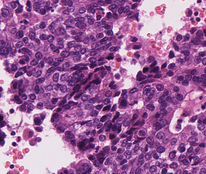
Tumor epithelial tissue: yes
Tumor-associated stroma tissue: no
Normal tissue: no